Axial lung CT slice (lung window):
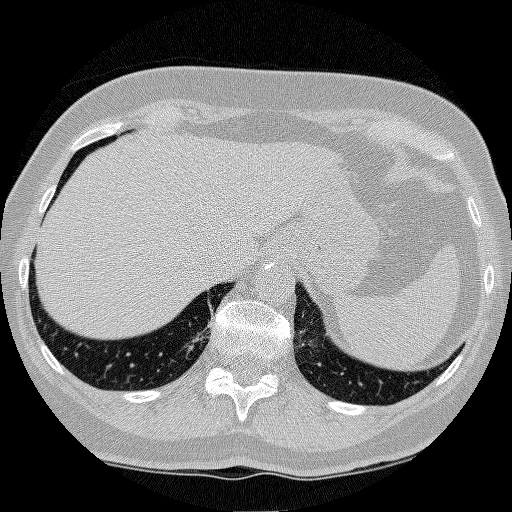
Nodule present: no